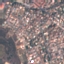
Land use / land cover: Residential